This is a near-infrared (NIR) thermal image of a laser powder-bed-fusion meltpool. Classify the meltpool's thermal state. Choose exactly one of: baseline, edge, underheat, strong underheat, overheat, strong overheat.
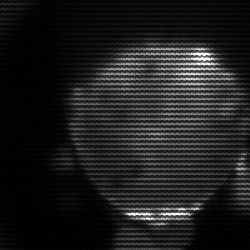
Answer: edge